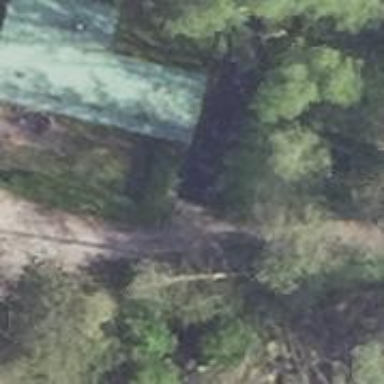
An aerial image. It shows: Forest road with asphalt surface. The track is of grade1 quality.